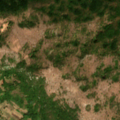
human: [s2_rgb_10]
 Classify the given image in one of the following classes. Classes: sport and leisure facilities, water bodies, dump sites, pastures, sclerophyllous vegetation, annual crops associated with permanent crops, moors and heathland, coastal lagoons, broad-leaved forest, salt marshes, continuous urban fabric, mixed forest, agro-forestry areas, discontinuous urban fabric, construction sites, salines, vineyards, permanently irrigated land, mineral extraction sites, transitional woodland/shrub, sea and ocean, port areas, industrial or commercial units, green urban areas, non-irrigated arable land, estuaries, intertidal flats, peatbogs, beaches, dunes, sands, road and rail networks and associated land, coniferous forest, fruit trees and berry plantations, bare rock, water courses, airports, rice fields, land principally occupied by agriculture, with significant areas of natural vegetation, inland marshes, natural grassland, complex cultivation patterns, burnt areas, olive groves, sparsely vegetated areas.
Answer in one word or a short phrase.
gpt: complex cultivation patterns, broad-leaved forest, mixed forest, natural grassland, transitional woodland/shrub